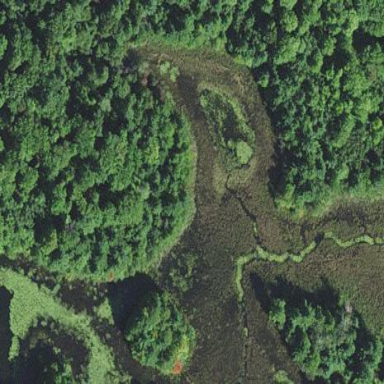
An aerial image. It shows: Marshy wetland area.